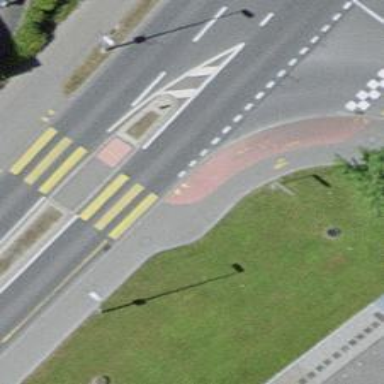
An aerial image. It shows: Kerb serving as barrier.